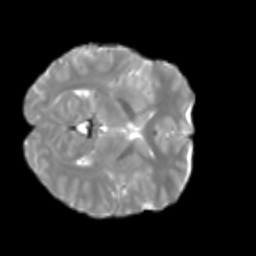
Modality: T2w
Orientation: axial
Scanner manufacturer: siemens
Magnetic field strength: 3 T
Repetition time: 4 s
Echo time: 0.0594 s